Aerial crown-view tile of a tropical tree (Barro Colorado Island, Panama), acquired 20241216:
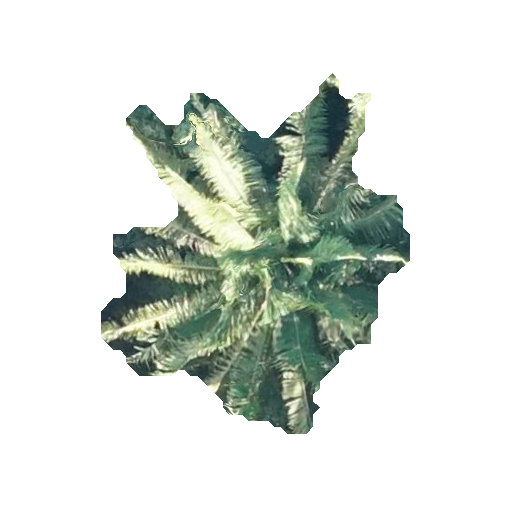
Species: Attalea butyracea
GBIF accepted scientific name: Attalea butyracea
Crown area: 98.718 m²